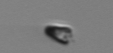
Label: Pyramimonas